Question: I have an application which makes Upserts into a MongoDB database, using the c# driver for MongoDB. When I call the 'Update' function, I can't specify the type I want to update, and then a '_t' field is inserted with the type of the element.
Here's the code I use to upsert:
'''
collection.Update(
Query.EQ("key", item.Key),
Update.Replace(item),
UpdateFlags.Upsert
);
'''
Here's the result:

This does not happen when I do the initial inserts, since I can specify the type.
How can I make Upserts without inserting the '_t' field?
[Edit] That's the code I use for inserting:
'''
collection.InsertBatch(ItemType, items);
'''
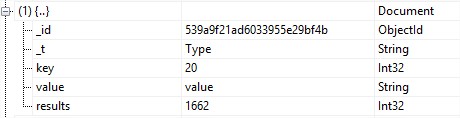
Answer: You can pass the in the method:
'''
collection.Update(
Query.EQ("key", item.Key),
Update.Replace(ItemType, item),
UpdateFlags.Upsert
);
'''